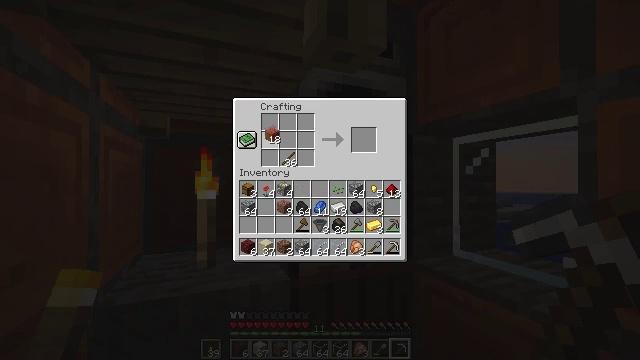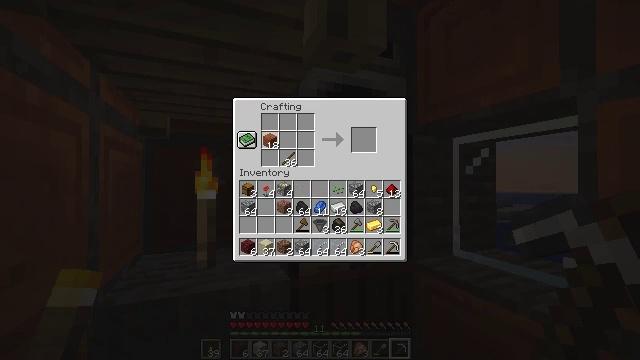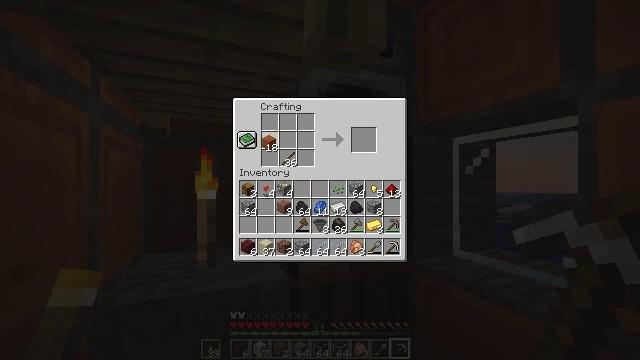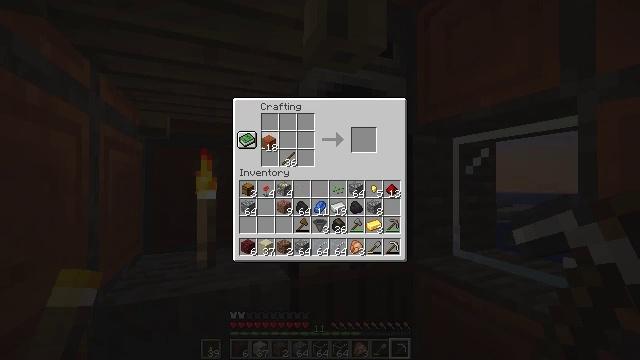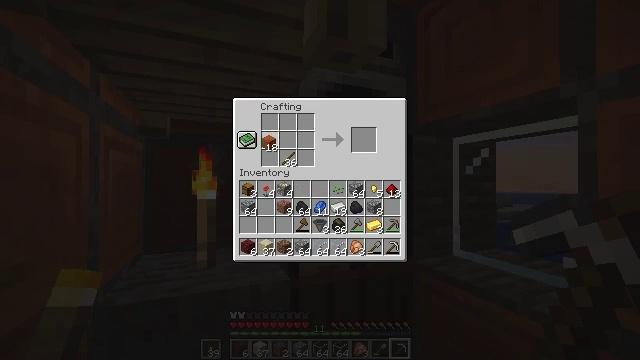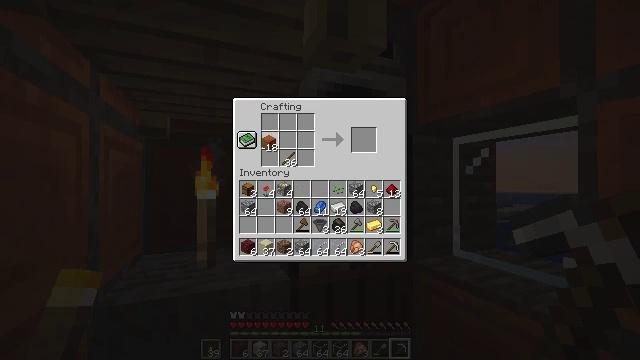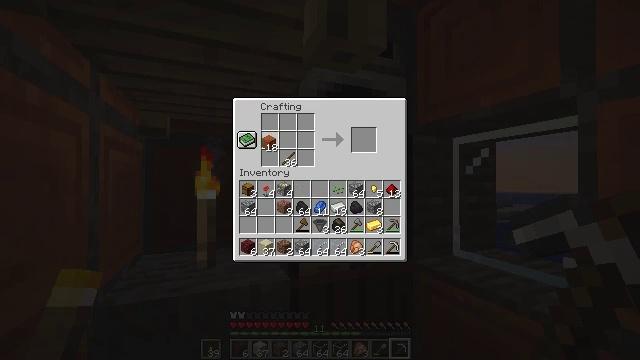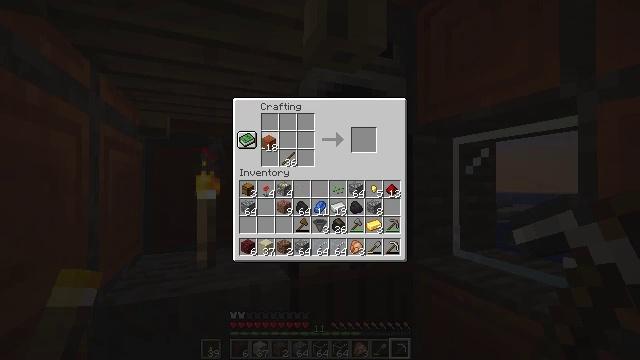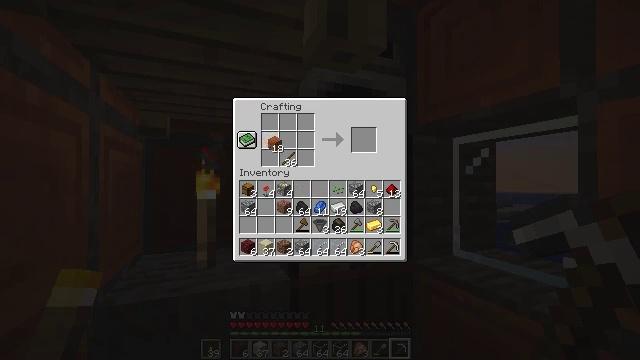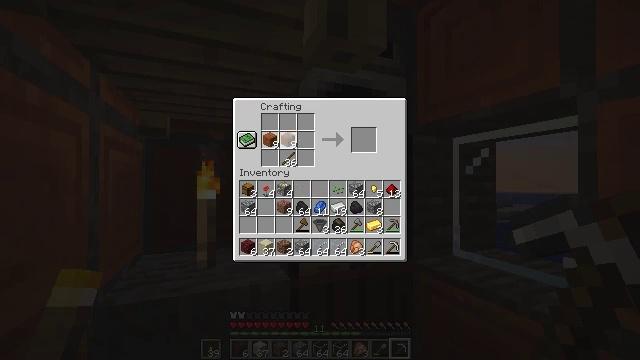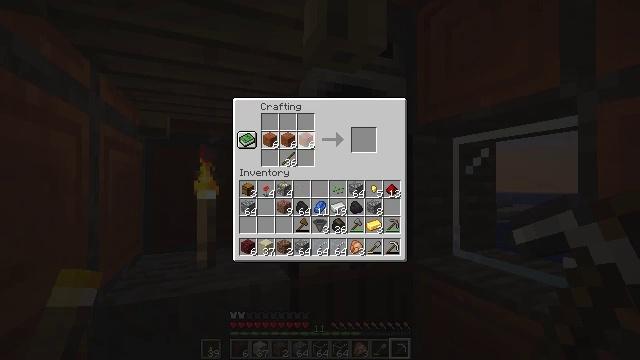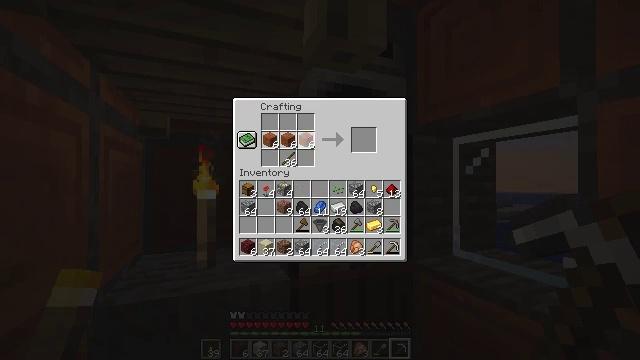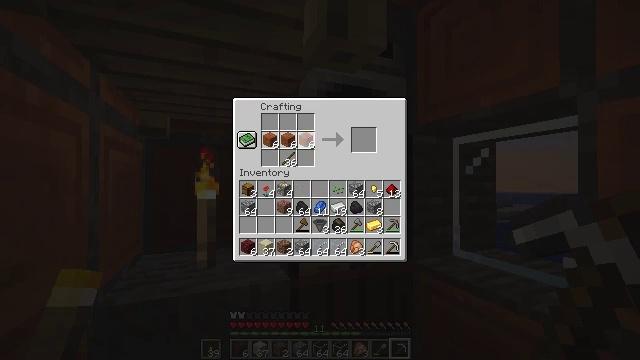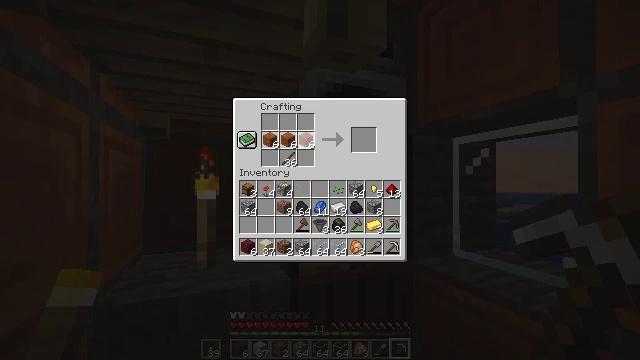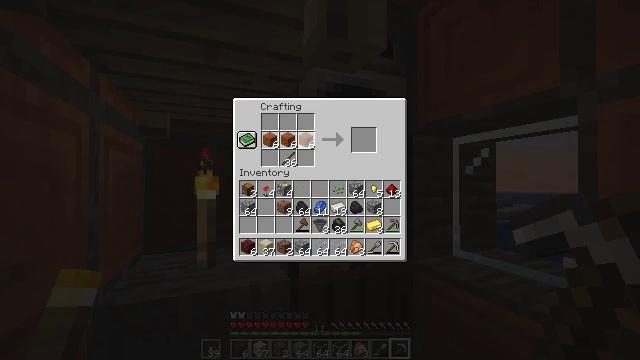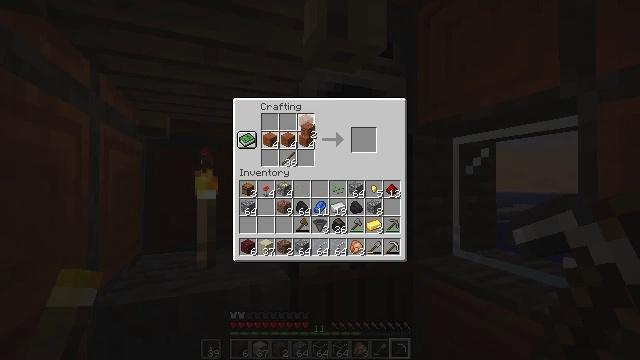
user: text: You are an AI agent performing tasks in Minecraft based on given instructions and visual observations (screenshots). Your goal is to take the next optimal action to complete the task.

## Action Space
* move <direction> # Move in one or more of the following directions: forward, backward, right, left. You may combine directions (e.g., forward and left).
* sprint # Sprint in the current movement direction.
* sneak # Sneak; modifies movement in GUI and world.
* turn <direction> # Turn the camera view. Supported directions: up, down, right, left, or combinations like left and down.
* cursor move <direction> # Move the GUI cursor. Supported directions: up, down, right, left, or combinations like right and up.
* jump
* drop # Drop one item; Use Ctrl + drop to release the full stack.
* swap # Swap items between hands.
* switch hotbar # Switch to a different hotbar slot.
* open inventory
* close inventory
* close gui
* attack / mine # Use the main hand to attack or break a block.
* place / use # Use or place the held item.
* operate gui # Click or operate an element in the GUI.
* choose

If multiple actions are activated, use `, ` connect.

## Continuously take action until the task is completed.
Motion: motion action
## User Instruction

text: Use acacia planks to craft an acacia sign.
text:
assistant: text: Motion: no_op
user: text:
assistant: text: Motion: no_op
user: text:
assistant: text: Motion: no_op
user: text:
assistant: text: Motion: no_op
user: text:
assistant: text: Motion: no_op
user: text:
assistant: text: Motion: operate gui
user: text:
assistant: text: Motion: operate gui
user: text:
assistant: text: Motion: operate gui
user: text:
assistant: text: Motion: cursor move right, operate gui
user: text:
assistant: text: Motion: cursor move right, operate gui
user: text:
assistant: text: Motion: operate gui
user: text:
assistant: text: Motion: operate gui
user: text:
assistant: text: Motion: operate gui
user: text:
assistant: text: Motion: cursor move up, operate gui
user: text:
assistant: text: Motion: cursor move up, operate gui
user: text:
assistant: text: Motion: operate gui
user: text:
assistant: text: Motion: operate gui
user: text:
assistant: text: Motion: operate gui
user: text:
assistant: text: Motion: operate gui
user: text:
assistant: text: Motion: operate gui
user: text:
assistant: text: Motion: cursor move left, operate gui
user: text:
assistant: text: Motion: operate gui
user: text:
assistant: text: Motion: cursor move left, operate gui
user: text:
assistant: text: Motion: operate gui
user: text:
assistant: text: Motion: operate gui
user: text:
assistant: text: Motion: operate gui
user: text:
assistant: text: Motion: operate gui
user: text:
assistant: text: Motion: operate gui
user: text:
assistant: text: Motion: operate gui
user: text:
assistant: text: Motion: operate gui